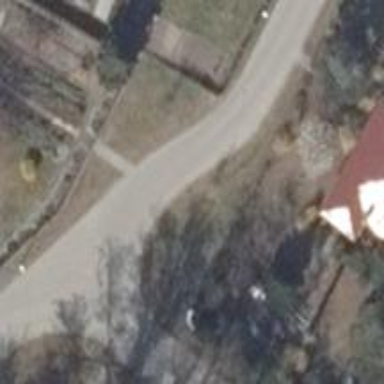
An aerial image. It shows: Residential road.